Brain MRI, t2w sequence, axial 2D slice.
Patient: age 52, sex M, weight 78 kg, height 1.78 m
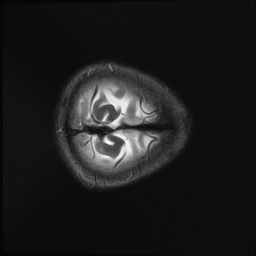